Interaction volume radius: 5 \u00c5
Interaction volume height: 10 \u00c5
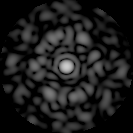
Disorder parameter: 0.8315